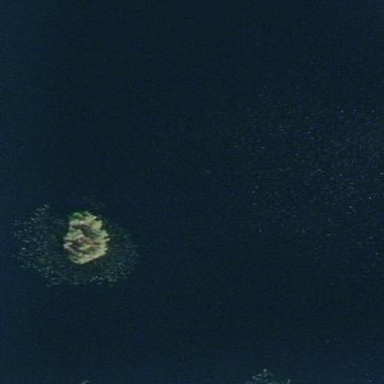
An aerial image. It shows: Serene lake surrounded by nature.